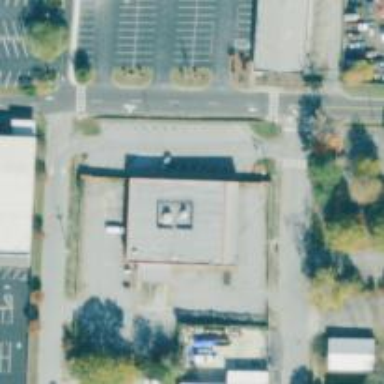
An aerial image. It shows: Post office.